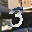
Label: 3